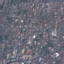
Land use / land cover: Residential